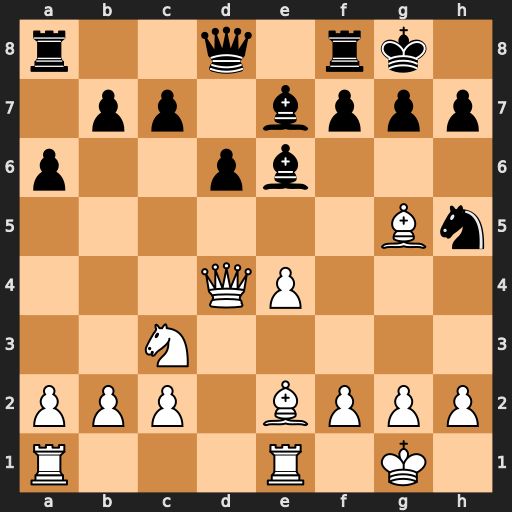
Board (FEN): r2q1rk1/1pp1bppp/p2pb3/6Bn/3QP3/2N5/PPP1BPPP/R3R1K1
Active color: w
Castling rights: -
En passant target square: -
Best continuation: Bxe7 Qxe7 Bxh5